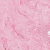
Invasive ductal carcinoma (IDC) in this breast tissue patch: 0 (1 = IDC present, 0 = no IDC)